Interaction volume radius: 5 \u00c5
Interaction volume height: 40 \u00c5
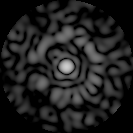
Disorder parameter: 0.8014